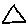
Label: triangle